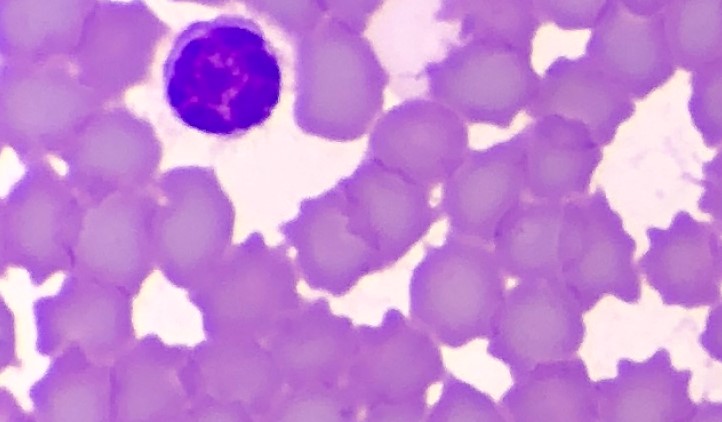
White blood cell type: Lymphocyte